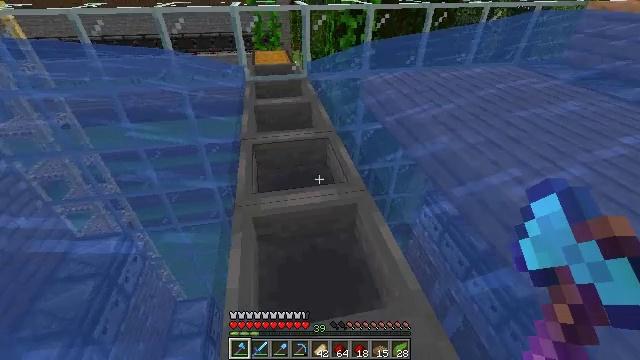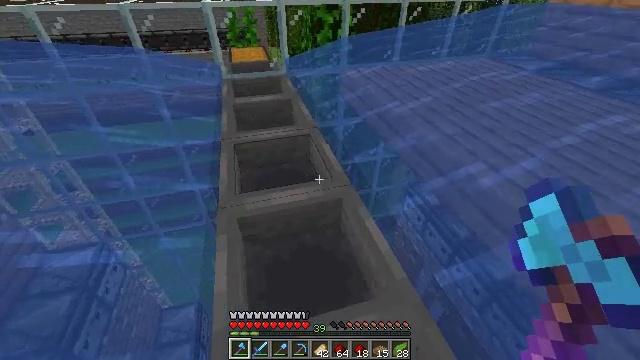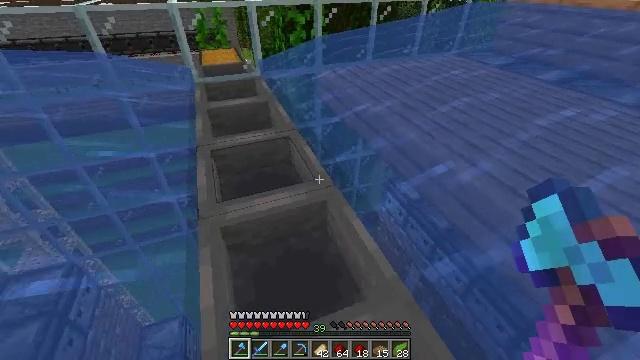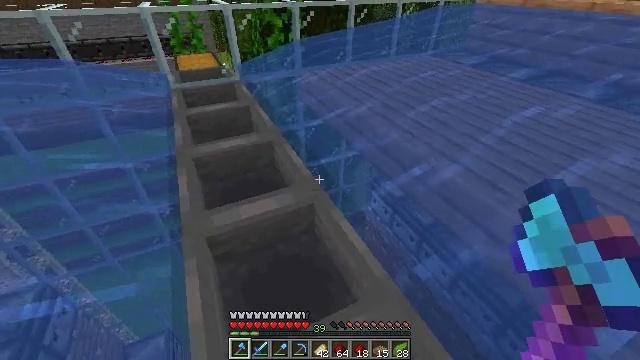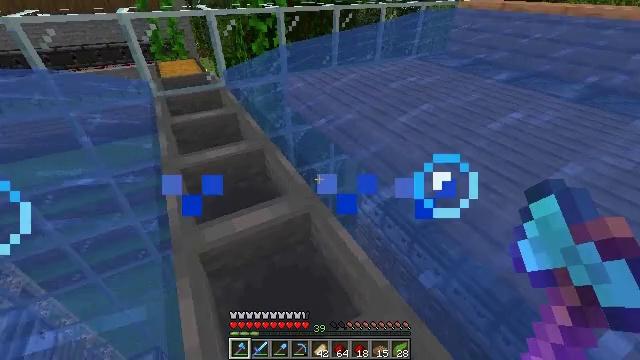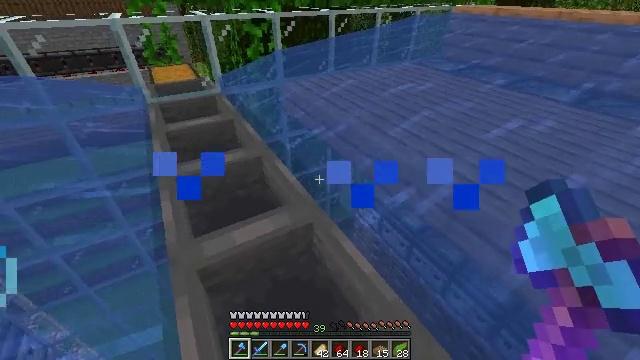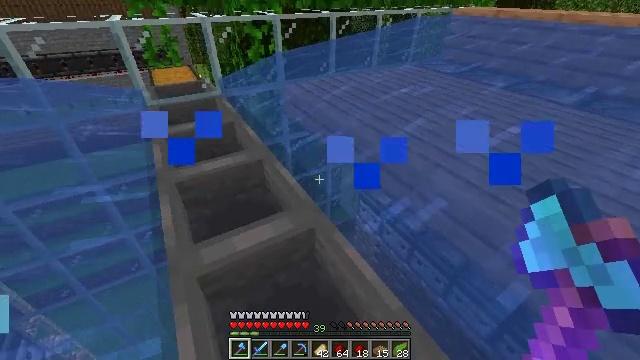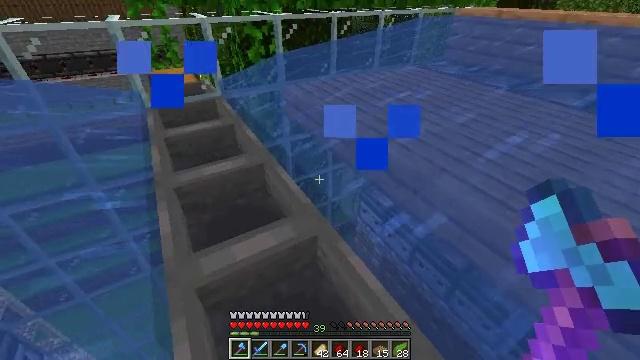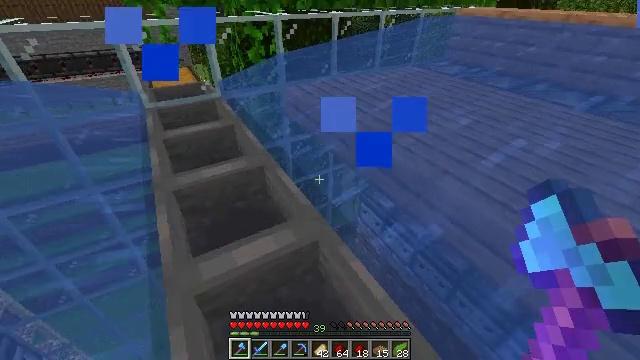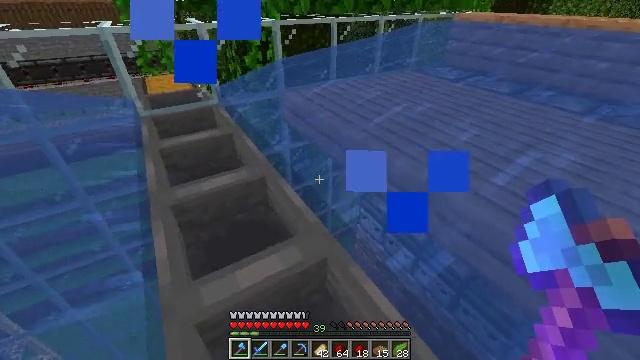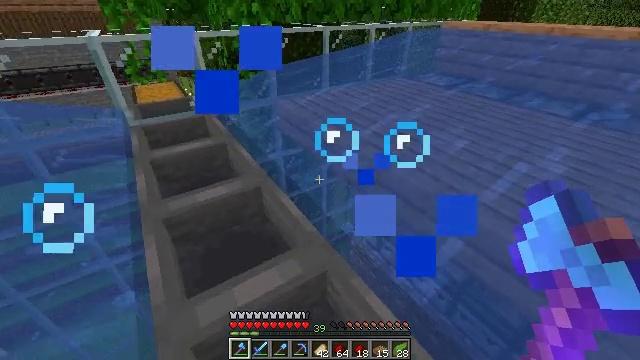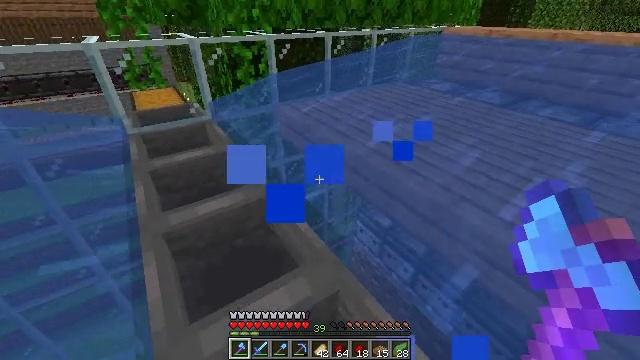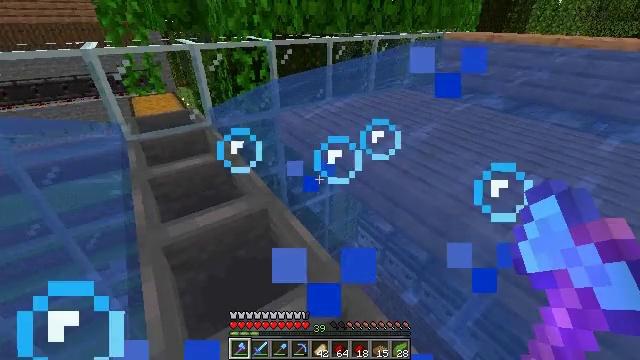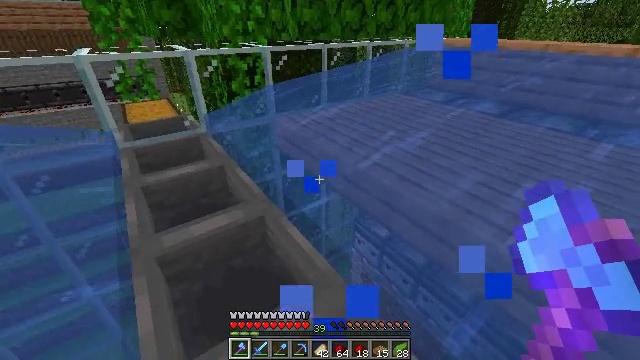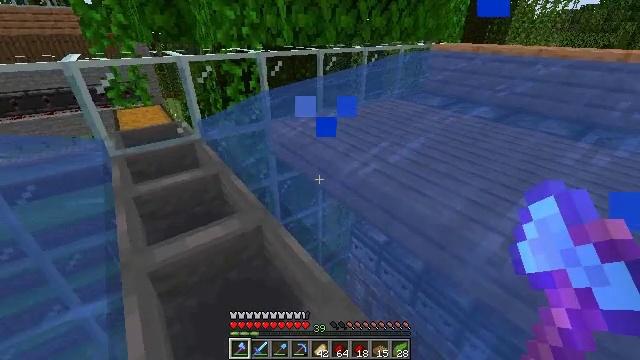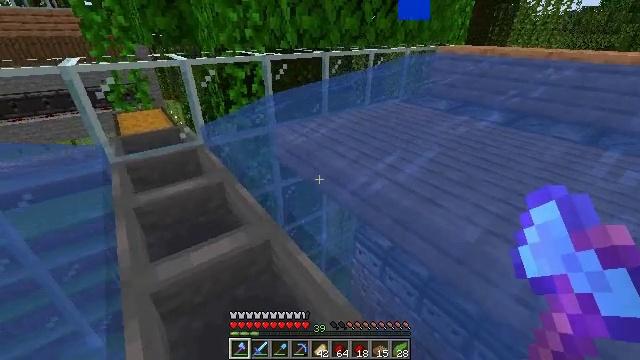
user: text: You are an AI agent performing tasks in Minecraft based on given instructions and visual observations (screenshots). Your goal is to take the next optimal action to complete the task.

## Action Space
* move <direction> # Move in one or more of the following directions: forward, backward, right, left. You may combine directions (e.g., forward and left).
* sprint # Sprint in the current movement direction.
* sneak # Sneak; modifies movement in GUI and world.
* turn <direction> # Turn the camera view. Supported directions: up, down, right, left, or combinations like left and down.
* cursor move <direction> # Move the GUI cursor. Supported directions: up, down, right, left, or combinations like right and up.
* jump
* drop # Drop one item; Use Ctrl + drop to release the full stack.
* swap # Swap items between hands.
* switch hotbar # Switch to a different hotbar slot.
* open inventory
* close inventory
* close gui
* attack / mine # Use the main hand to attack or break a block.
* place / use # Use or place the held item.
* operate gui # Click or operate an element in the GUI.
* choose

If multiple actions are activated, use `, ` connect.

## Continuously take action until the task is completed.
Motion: motion action
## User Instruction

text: Gather the jungle slab for reuse.
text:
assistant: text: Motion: sneak, turn right
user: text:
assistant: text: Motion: move forward and move left, sneak, turn right
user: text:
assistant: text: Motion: move forward and move left, sneak, turn right
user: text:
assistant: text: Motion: move forward and move left, sneak, turn right
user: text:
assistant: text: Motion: move forward and move left, sneak, turn right
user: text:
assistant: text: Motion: move forward and move left, sneak
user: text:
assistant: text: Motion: move forward and move left, sneak
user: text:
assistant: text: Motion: move forward and move left, sneak
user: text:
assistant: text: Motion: move forward and move left, sneak, turn right
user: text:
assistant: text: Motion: move forward and move left, sneak, turn right and up
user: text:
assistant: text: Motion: move forward and move left, sneak
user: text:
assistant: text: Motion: move forward and move left, sneak
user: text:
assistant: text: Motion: move forward and move left, sneak, turn right and up
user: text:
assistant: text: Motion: move forward and move left, sneak, turn right
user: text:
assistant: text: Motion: move forward and move left
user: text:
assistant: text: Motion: move forward and move left
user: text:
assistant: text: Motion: move forward, turn left and down
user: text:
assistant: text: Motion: move forward
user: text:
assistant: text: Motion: move forward
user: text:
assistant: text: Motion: move forward and move left
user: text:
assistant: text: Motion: move forward and move left
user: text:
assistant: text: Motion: move forward and move left, turn right
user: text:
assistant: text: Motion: move forward and move left, turn right
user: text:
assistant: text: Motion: move forward and move left, turn right and down
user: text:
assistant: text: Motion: move forward and move left, turn right and down
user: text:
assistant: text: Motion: move forward and move left, turn right and down
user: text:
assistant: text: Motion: move forward and move left, turn right and down
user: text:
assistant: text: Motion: move forward and move left, turn right
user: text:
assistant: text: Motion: move forward and move left, turn right and down
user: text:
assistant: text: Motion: move forward, turn right and down